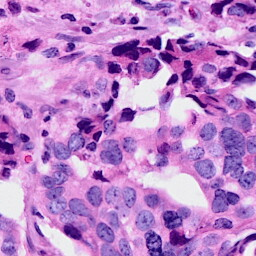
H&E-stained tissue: Breast